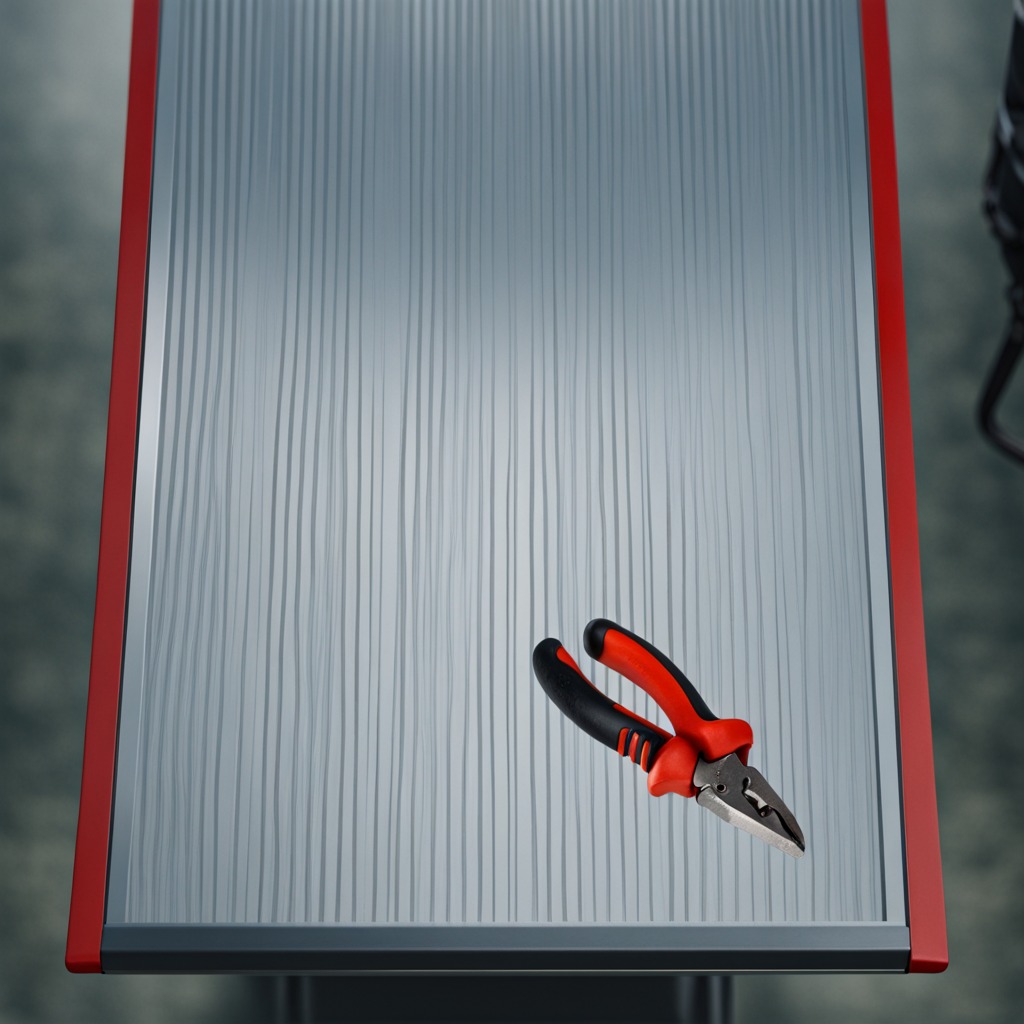
A plier is lying on the toolbox surface in an airplane hangar workshop 8K.